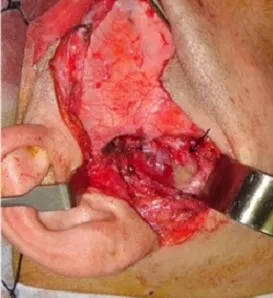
Peroperative view showing abcesses (arrow).
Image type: medical_photograph (other_medical_photograph)